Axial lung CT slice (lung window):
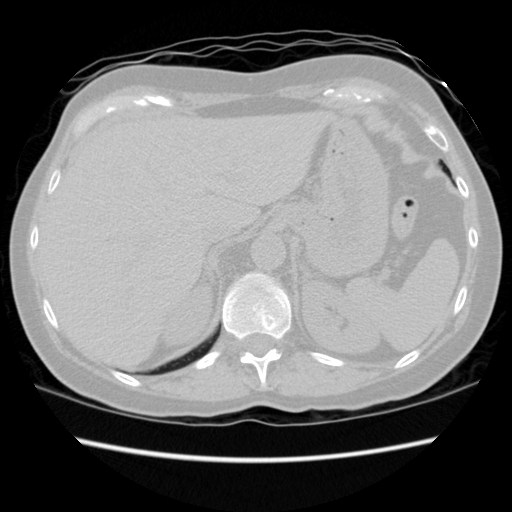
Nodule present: no